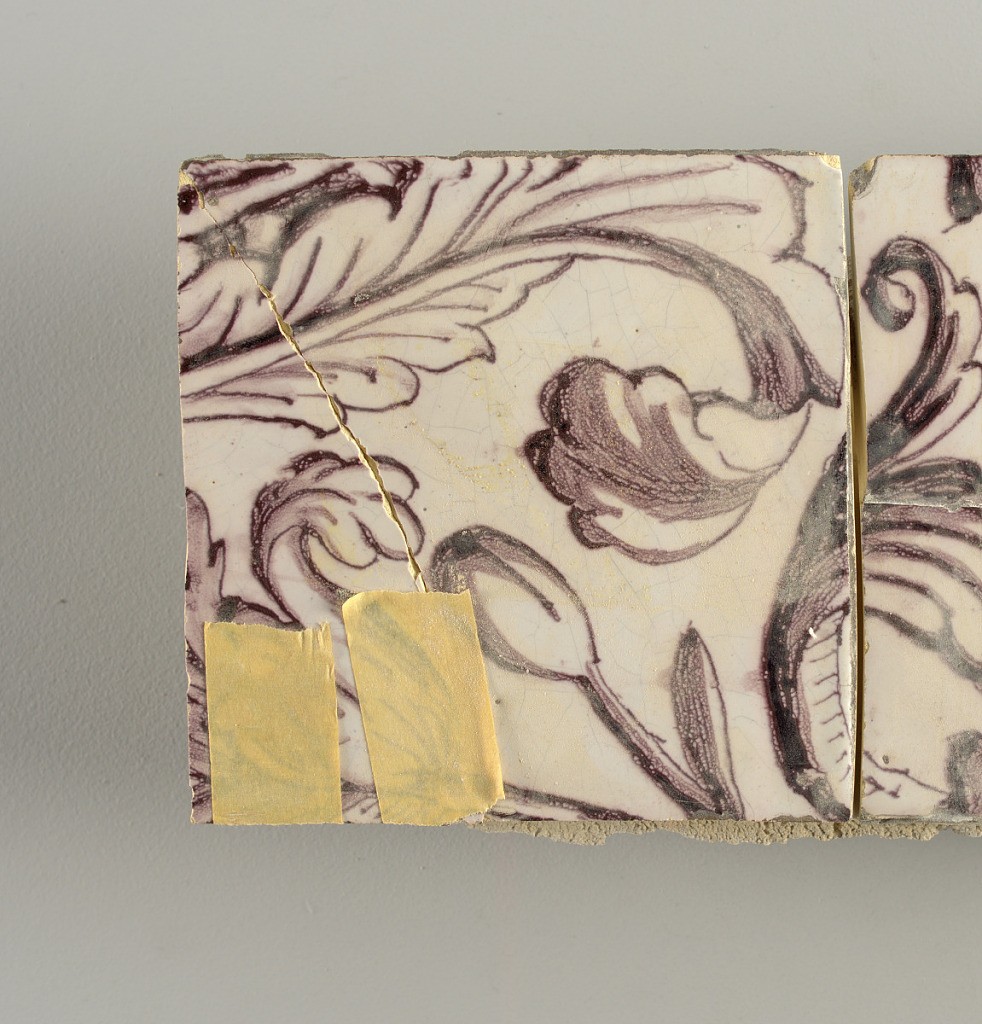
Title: Tile wall facing
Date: ca. 1725
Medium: Tin-glazed earthenware, underglaze
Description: Horizontal rectangle.  Thirty tiles wide and twenty-three tiles high with opening for fireplace eleven tiles wide and ten high.  Foliage arabesques disposed about three vertical axes from which are emphazised by urns at center and right, and at left by the figure of a standing woman carrying an infant on her arm and accompanied by two children.